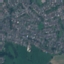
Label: Residential